Aerial crown-view tile of a tropical tree (Barro Colorado Island, Panama), acquired 20240918:
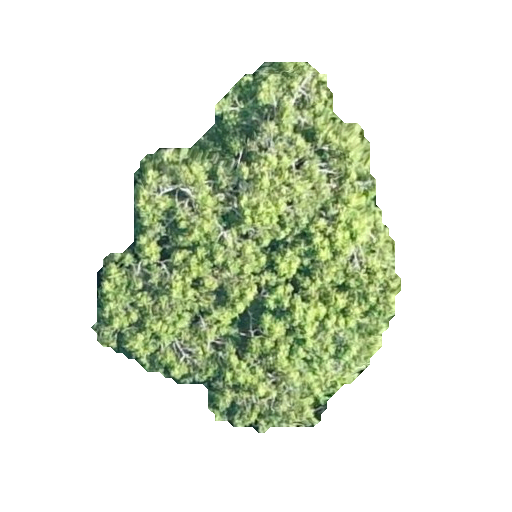
Species: Guatteria lucens
GBIF accepted scientific name: Guatteria lucens
Crown area: 117.665 m²